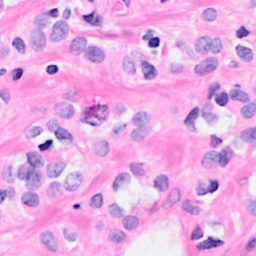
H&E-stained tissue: Breast